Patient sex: M
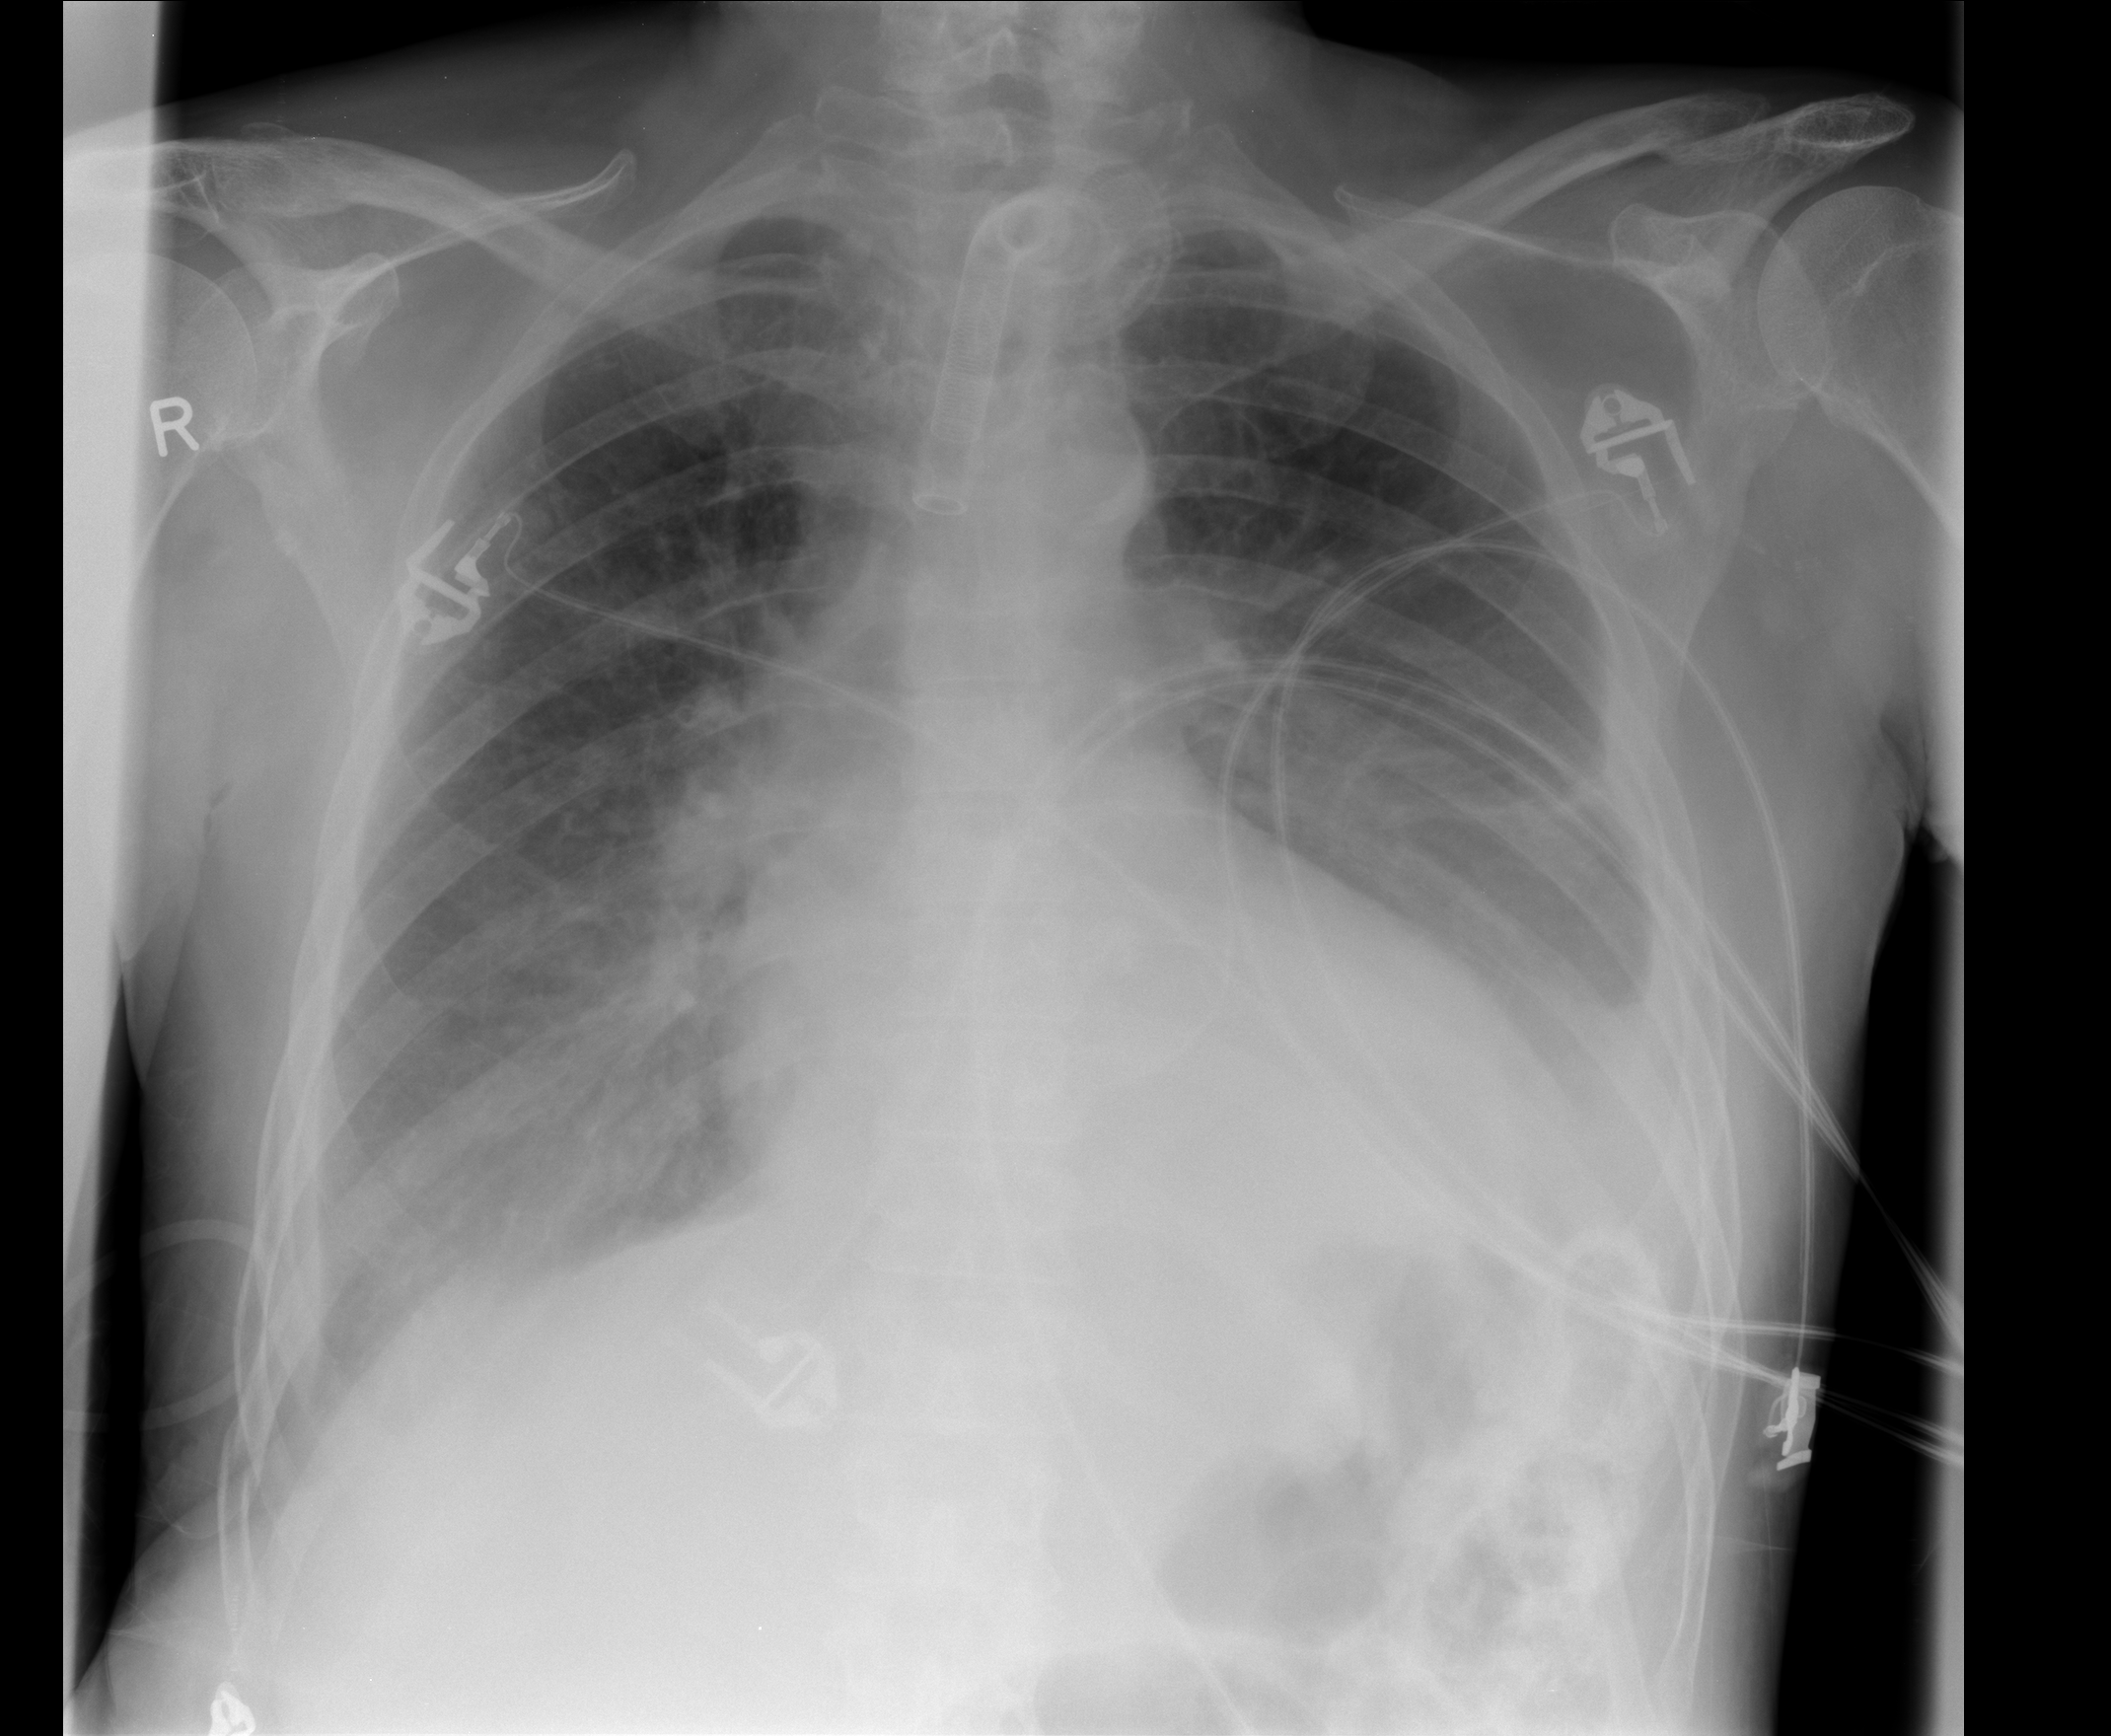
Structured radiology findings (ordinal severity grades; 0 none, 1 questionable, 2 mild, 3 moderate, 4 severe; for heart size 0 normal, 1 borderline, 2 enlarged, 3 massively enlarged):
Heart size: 2
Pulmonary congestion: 2
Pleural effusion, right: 1
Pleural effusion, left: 2
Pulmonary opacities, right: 0
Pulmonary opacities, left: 0
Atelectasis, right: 1
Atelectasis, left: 2